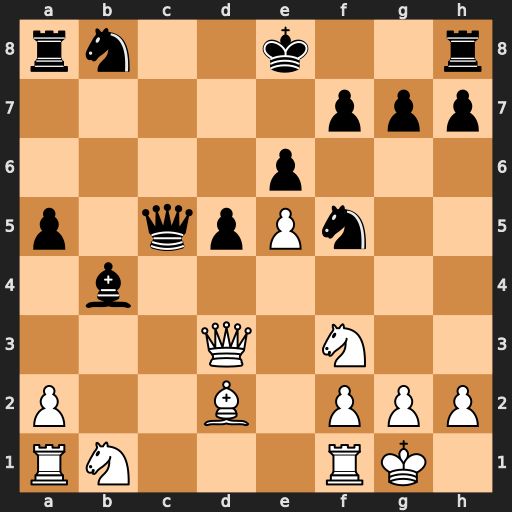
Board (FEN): rn2k2r/5ppp/4p3/p1qpPn2/1b6/3Q1N2/P2B1PPP/RN3RK1
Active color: w
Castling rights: kq
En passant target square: -
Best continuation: Rc1 Qxc1+ Bxc1